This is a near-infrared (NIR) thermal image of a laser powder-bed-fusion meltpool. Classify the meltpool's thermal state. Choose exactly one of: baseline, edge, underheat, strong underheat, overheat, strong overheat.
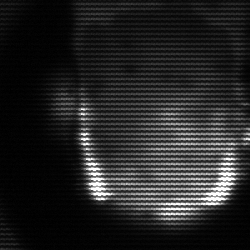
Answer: baseline